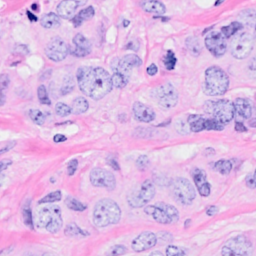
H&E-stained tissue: Breast